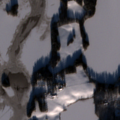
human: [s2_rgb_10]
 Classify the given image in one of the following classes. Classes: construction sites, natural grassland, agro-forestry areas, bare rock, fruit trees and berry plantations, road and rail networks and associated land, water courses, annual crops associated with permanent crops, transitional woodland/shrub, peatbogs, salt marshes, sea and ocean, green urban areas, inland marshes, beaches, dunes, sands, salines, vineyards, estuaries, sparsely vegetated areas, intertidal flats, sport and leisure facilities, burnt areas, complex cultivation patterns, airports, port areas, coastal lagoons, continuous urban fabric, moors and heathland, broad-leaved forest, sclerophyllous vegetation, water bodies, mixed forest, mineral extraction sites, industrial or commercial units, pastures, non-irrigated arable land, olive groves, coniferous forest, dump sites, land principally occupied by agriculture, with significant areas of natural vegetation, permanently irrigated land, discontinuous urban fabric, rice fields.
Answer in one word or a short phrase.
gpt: land principally occupied by agriculture, with significant areas of natural vegetation, mixed forest, water bodies